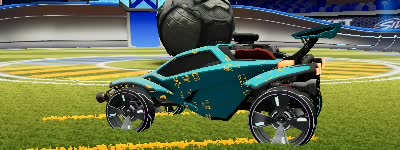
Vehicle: octane